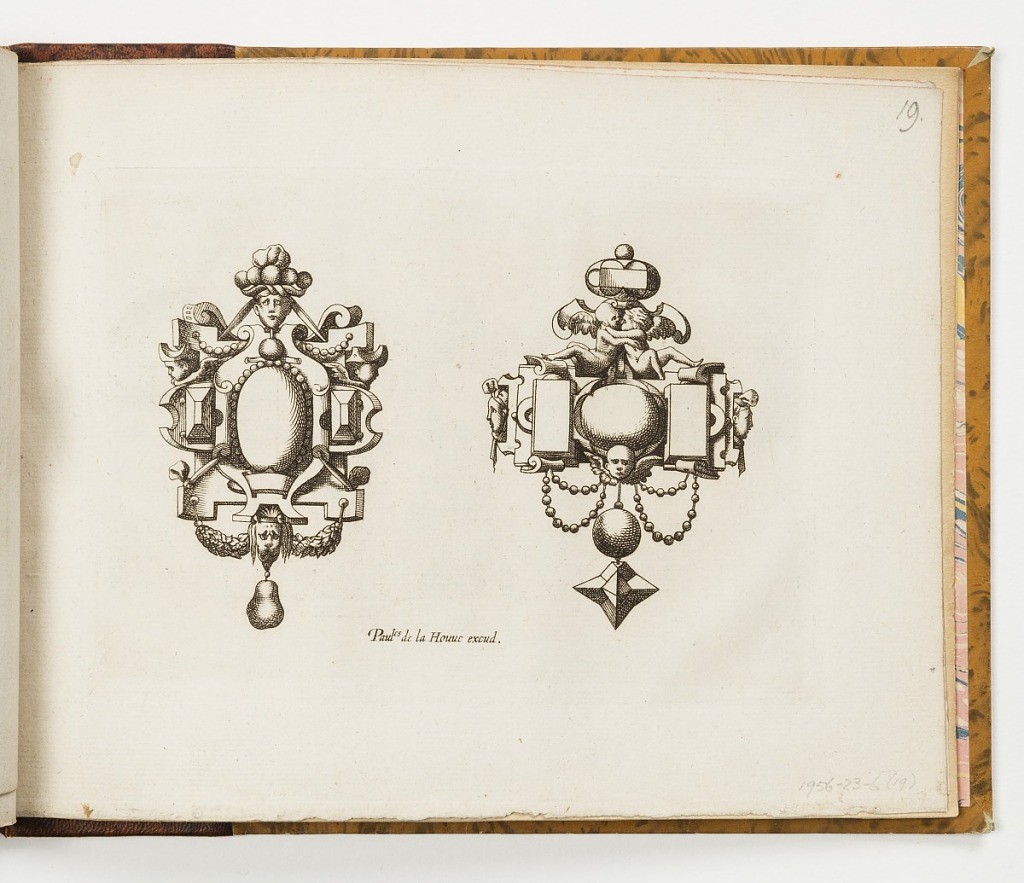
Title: Plate 19, from Livre de bijouterie (Book of Designs for Goldsmiths and Jewelers)
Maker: Léonard Thiry, Flemish, 1550
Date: ca. 1570
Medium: Engraving on paper
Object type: Print
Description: Two pendant designs with strapwork. At left, an irregular pear-shaped pearl hangs from a lion's mask. At right, a faceted gem and round pearl hang form a cherub.